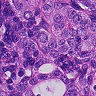
Metastatic tissue present: yes